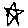
Label: star